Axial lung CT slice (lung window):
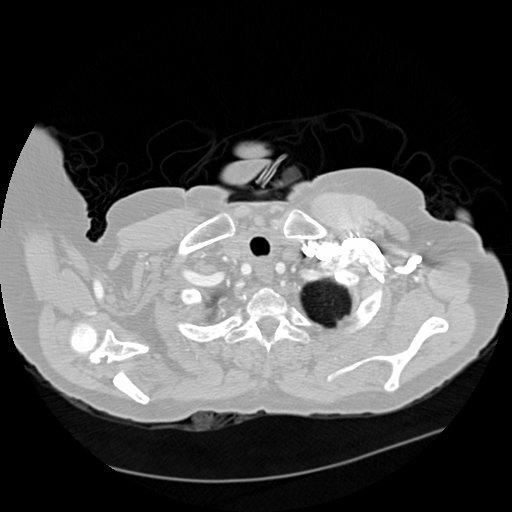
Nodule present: no